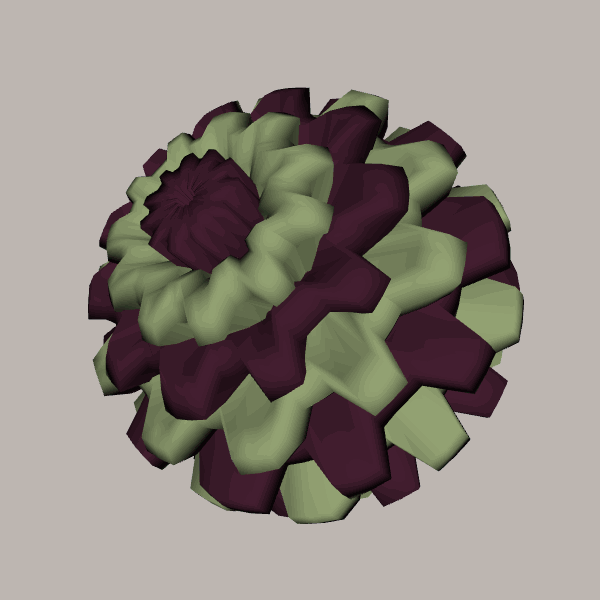
Background: light